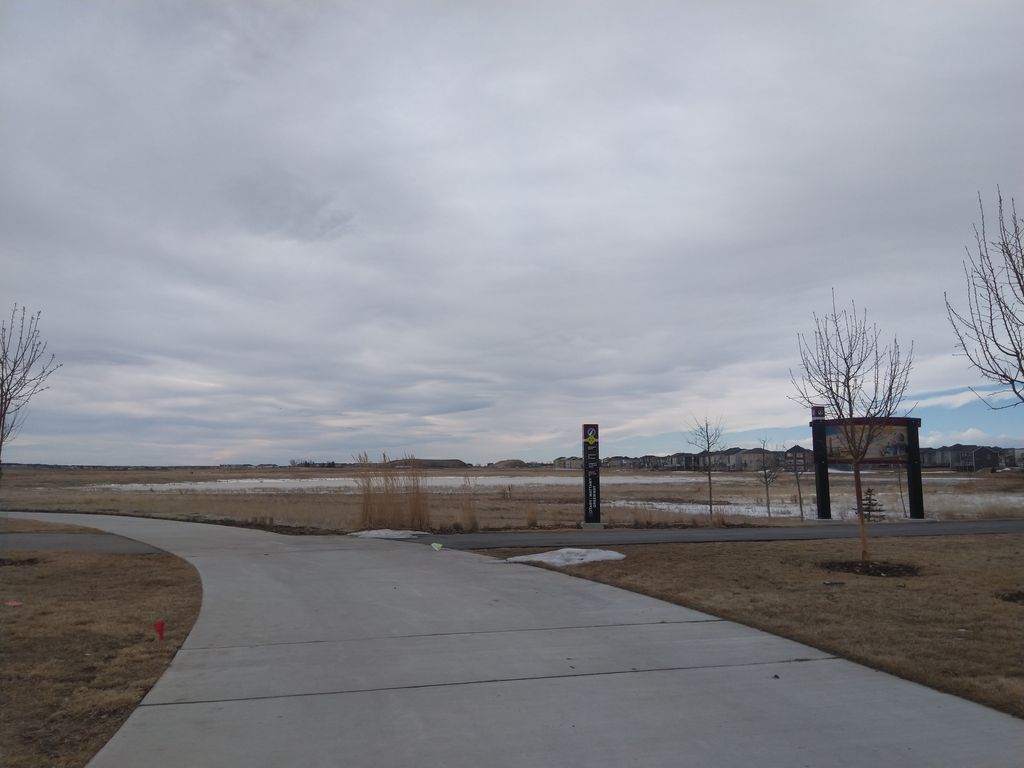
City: calgary